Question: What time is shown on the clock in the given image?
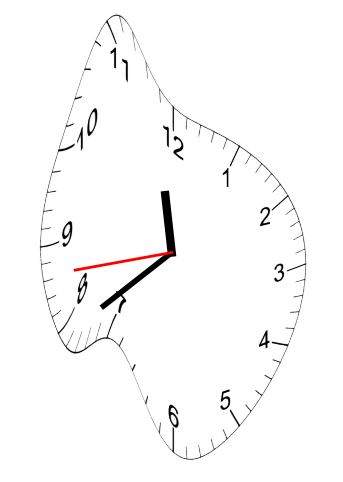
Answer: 11:38:43